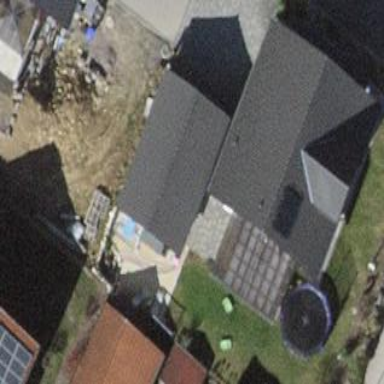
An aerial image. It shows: Garage.